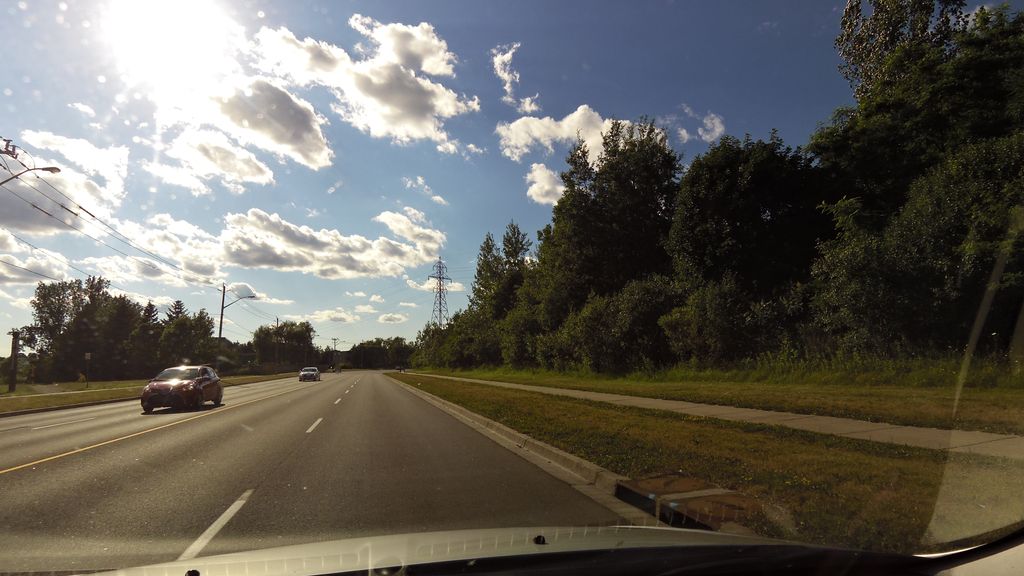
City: kitchener-waterloo